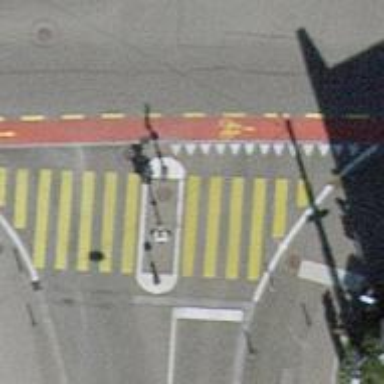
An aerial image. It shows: Road with traffic signals and zebra crossing with traffic signals.